Interaction volume radius: 10 \u00c5
Interaction volume height: 25 \u00c5
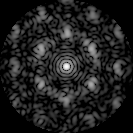
Disorder parameter: 0.5922